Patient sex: F
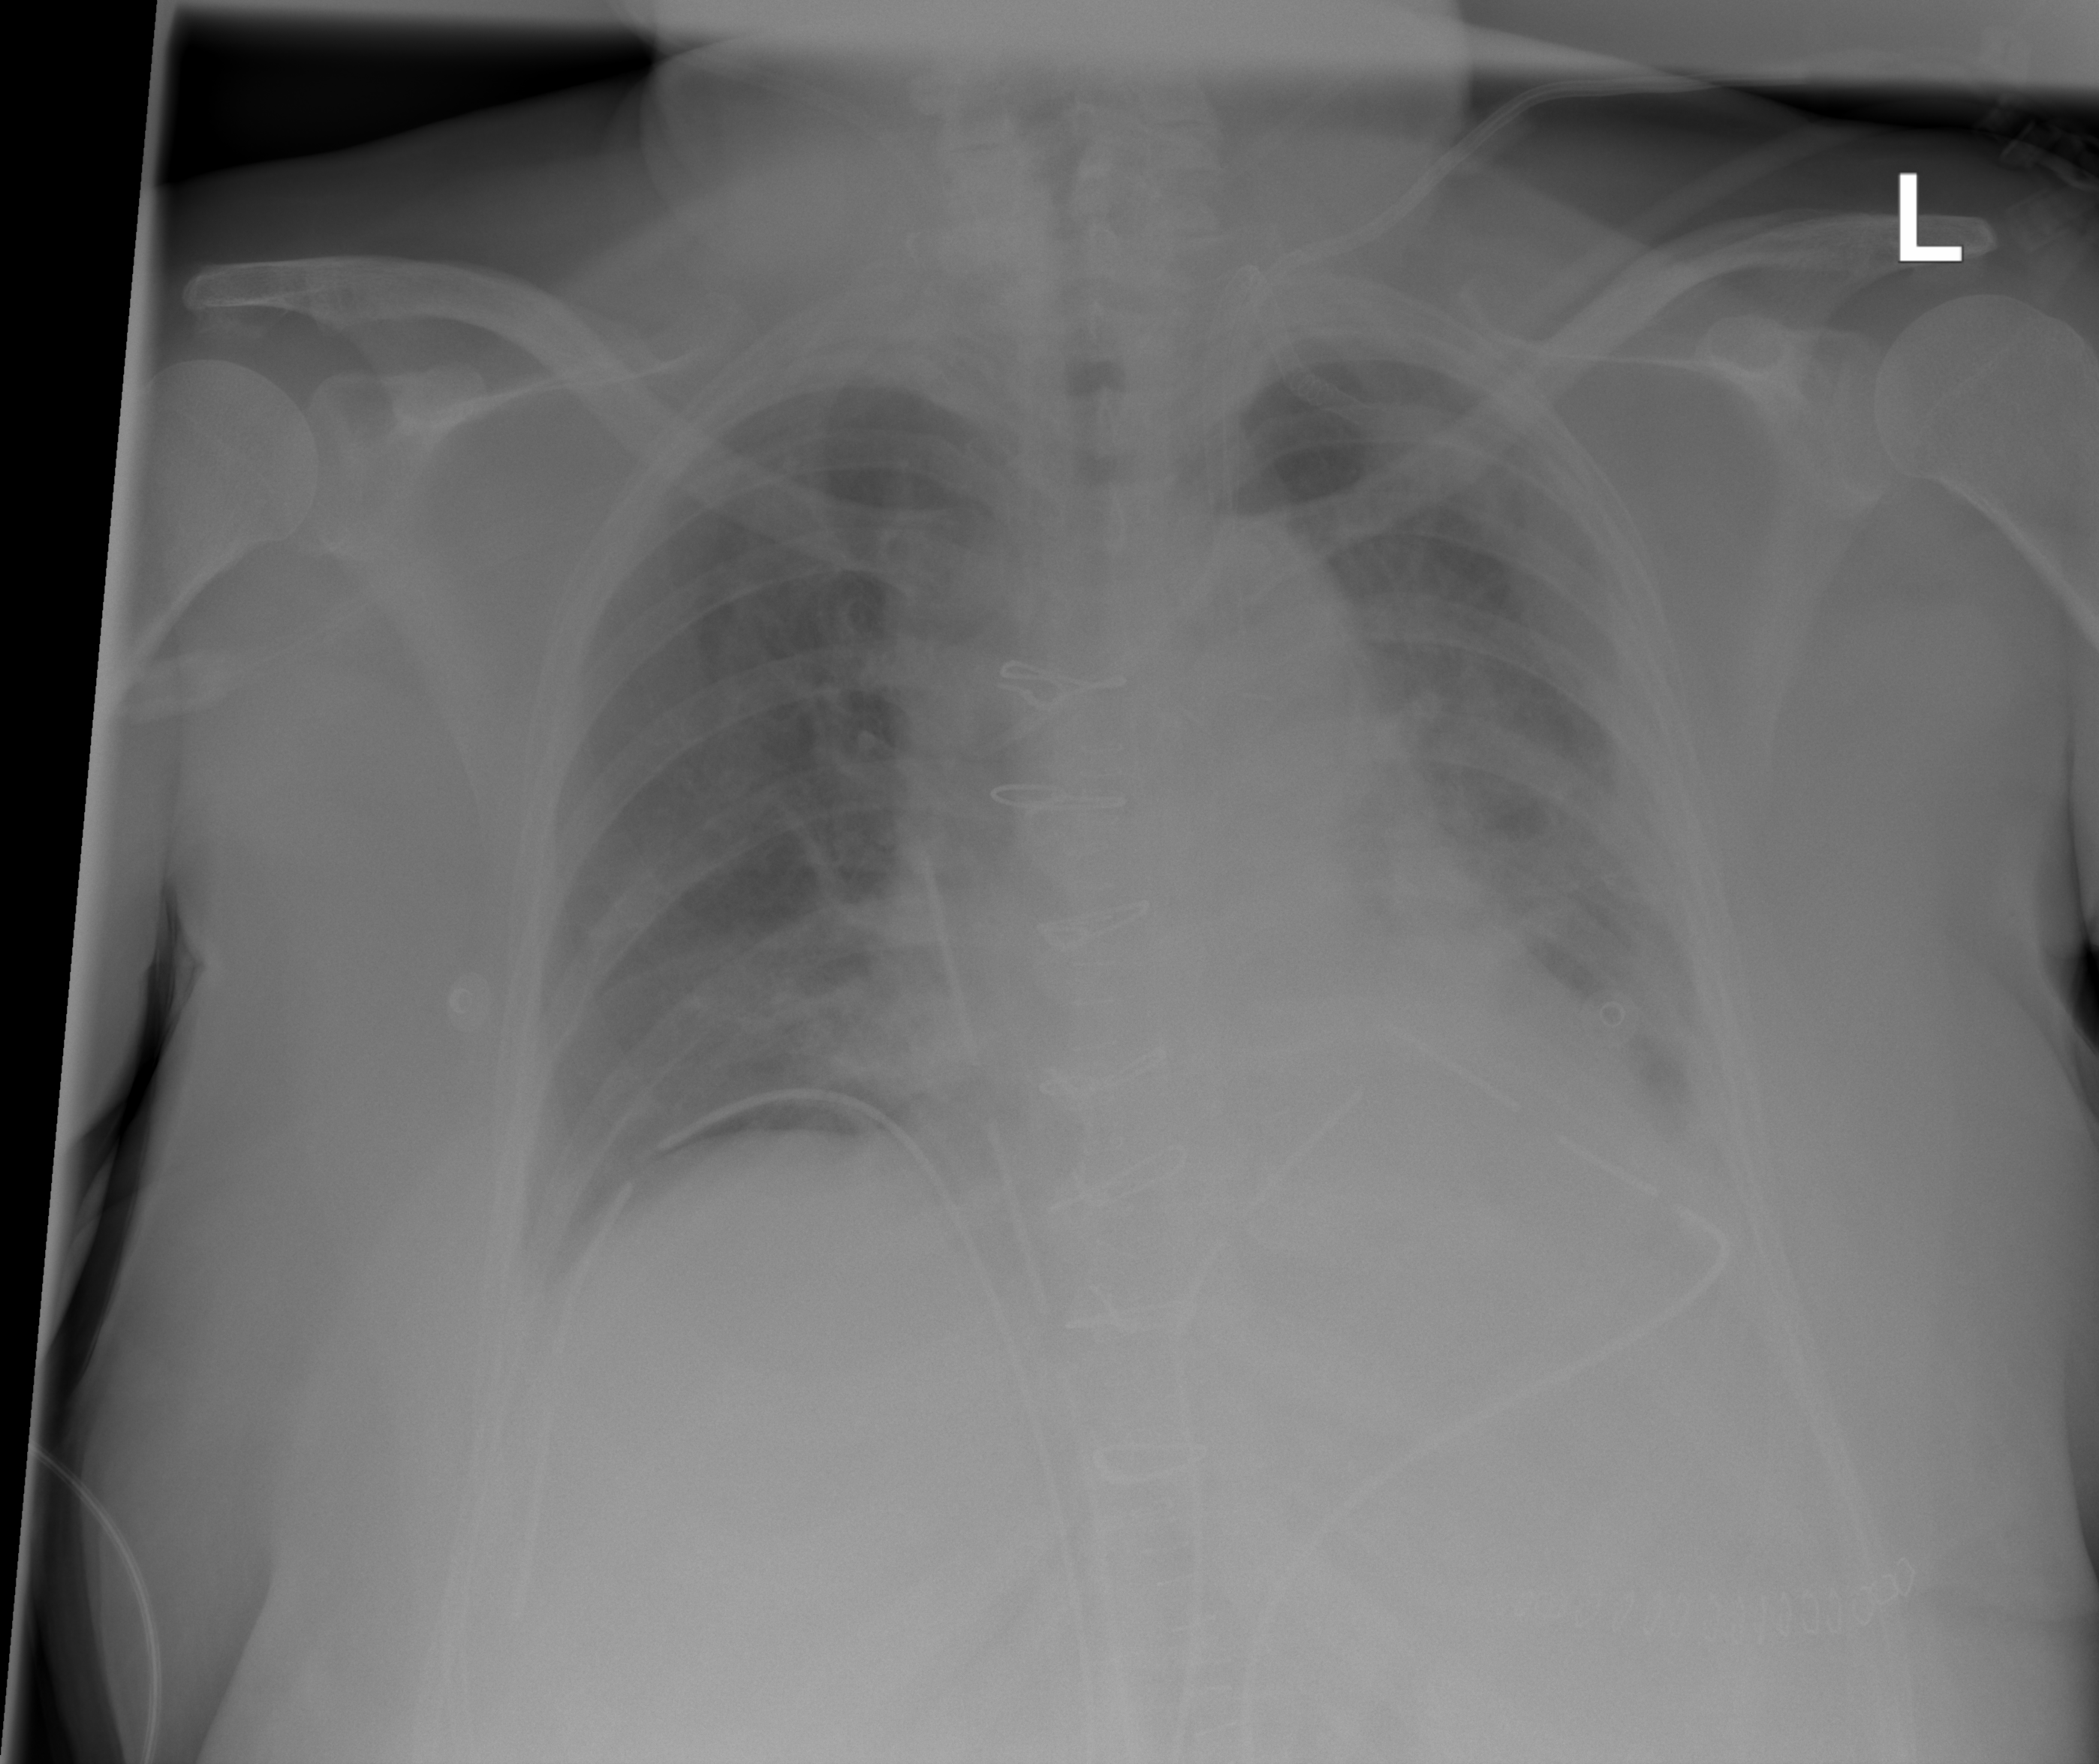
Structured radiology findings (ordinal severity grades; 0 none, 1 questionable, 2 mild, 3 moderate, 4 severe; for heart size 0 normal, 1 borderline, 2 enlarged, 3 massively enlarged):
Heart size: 1
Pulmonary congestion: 2
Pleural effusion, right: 2
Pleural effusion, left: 2
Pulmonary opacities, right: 1
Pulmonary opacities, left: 2
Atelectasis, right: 2
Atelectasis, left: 2